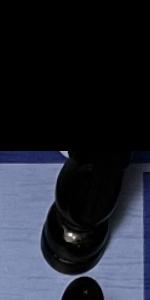
Label: Knight_Black